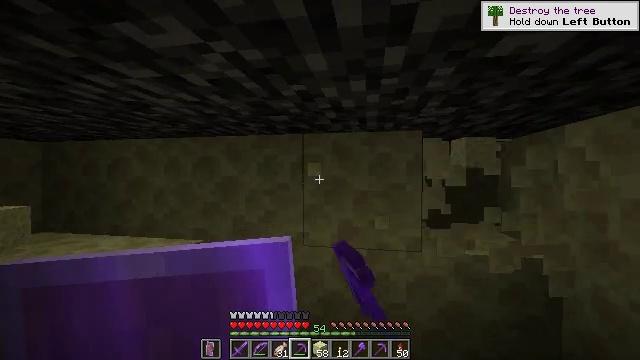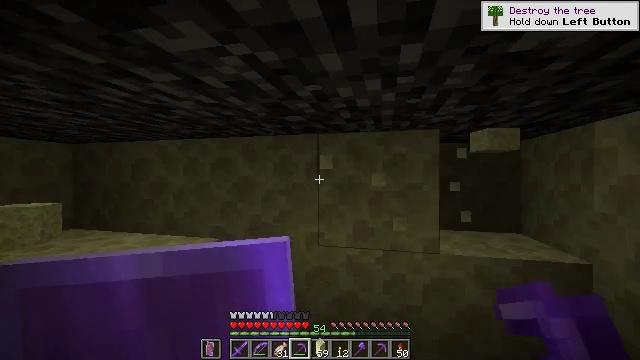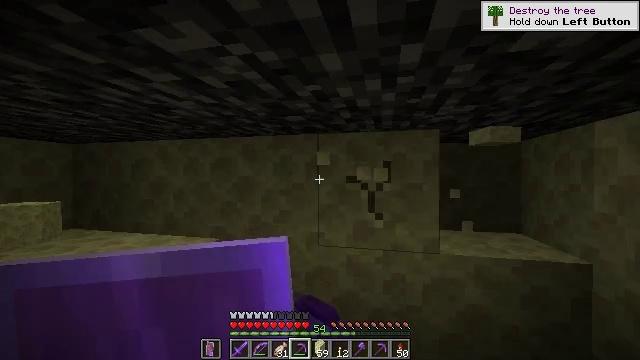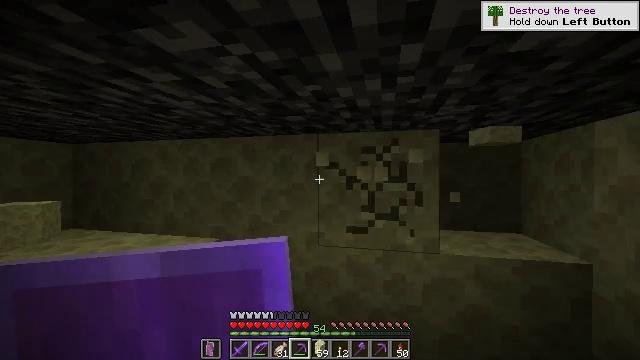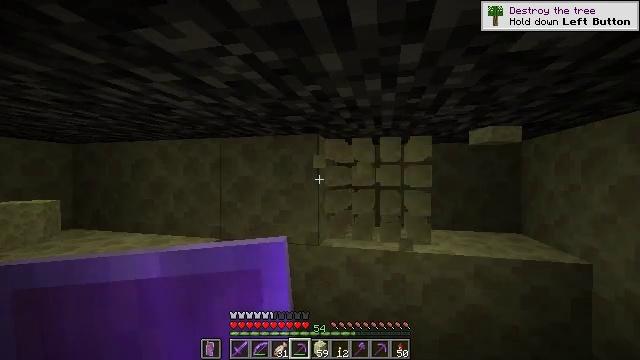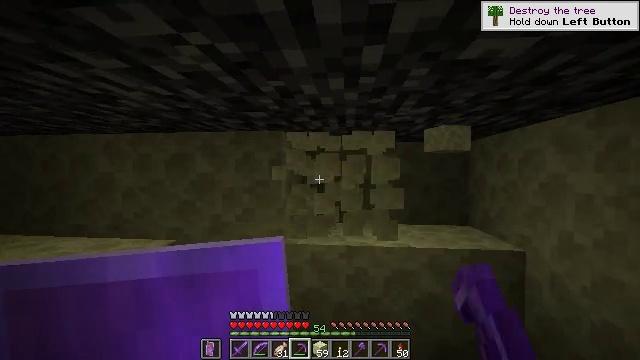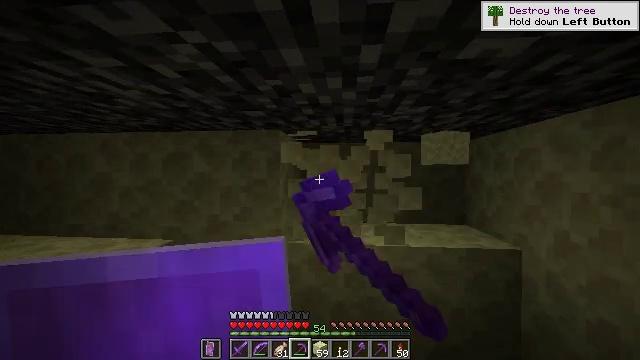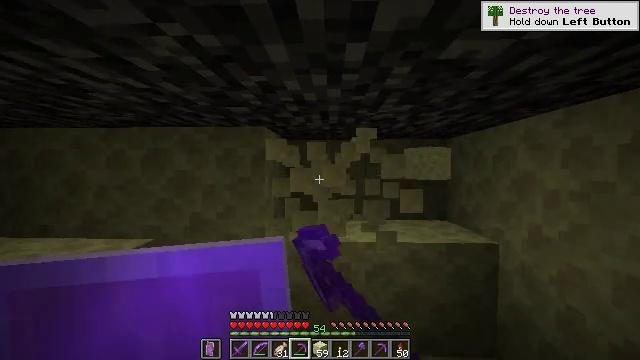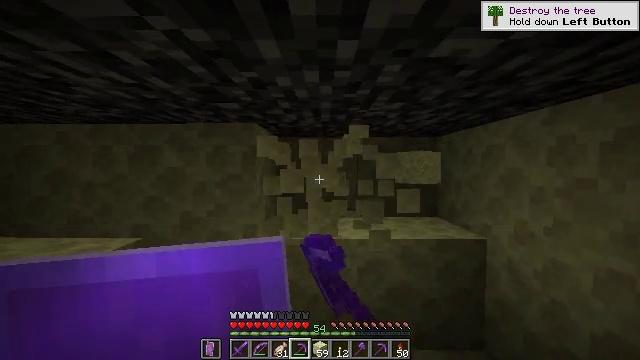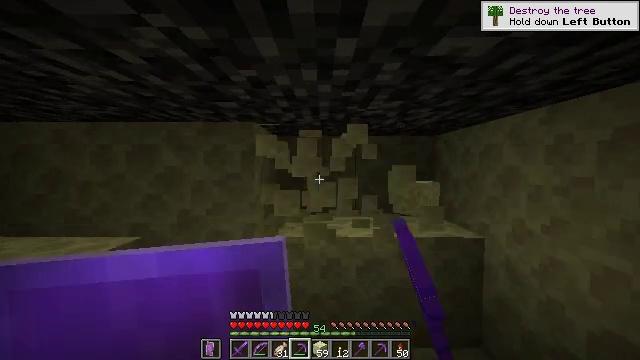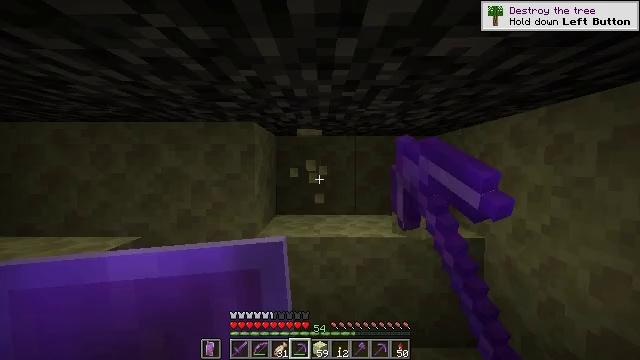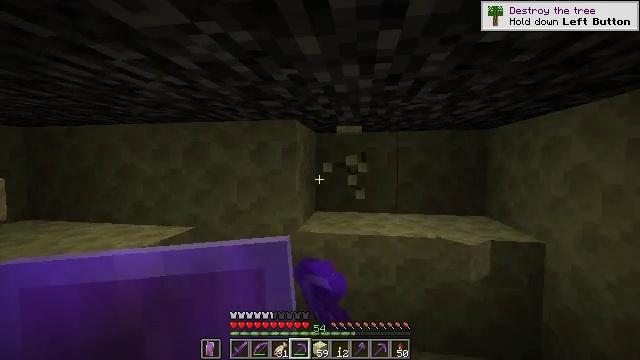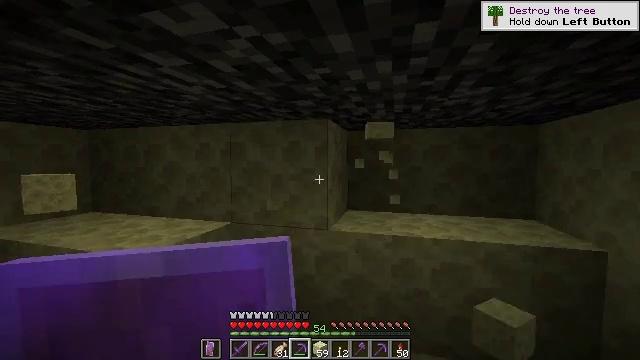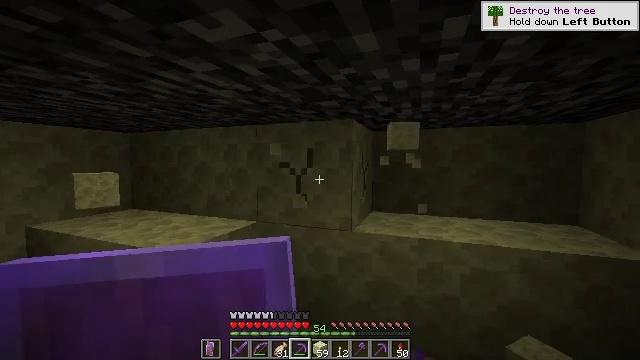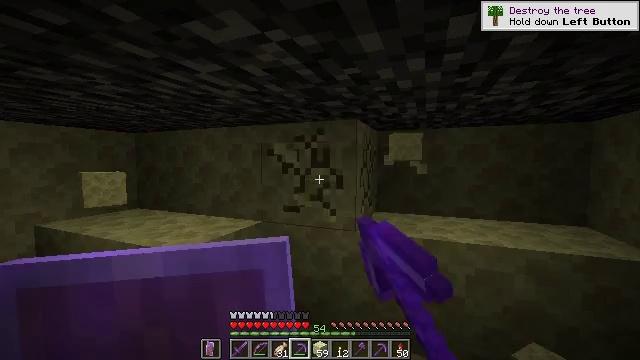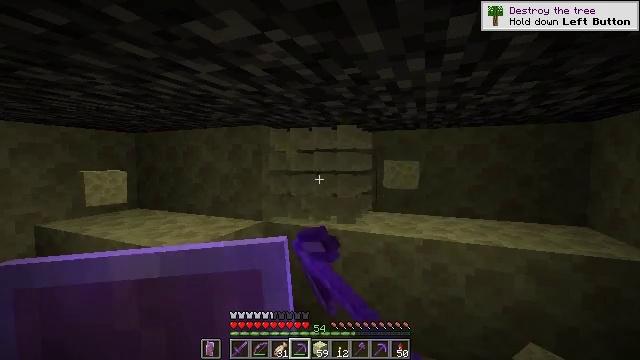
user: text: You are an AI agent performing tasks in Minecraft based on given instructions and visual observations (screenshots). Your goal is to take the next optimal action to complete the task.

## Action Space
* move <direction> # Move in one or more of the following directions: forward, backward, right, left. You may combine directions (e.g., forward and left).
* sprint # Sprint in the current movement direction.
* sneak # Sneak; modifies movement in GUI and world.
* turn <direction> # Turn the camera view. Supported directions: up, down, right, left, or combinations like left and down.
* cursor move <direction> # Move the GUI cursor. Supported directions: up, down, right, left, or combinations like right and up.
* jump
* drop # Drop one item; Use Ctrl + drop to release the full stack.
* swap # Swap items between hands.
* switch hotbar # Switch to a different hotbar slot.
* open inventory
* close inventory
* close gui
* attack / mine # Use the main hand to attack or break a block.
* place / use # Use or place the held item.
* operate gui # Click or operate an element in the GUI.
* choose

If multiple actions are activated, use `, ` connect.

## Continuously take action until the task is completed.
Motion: motion action
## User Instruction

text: Extract end stone with a pickaxe.
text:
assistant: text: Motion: turn left, attack / mine
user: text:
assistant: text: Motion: attack / mine
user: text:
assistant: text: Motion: attack / mine
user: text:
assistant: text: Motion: attack / mine
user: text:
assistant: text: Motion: turn right, attack / mine
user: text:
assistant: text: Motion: attack / mine
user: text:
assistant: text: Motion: turn right, attack / mine
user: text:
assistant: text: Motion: turn right, attack / mine
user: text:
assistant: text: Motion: attack / mine
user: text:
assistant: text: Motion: attack / mine
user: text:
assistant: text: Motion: turn left, attack / mine
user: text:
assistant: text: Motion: turn left, attack / mine
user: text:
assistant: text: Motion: turn left, attack / mine
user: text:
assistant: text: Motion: attack / mine
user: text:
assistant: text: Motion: attack / mine
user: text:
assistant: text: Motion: attack / mine
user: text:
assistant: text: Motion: attack / mine
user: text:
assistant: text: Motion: attack / mine
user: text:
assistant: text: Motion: attack / mine
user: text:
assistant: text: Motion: attack / mine
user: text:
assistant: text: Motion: attack / mine
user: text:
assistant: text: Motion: turn left, attack / mine
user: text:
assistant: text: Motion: turn left, attack / mine
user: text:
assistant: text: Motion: turn left, attack / mine
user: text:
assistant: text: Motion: turn left, attack / mine
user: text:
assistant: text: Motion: turn left, attack / mine
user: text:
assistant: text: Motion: attack / mine
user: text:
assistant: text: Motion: attack / mine
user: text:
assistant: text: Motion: attack / mine
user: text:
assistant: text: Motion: attack / mine